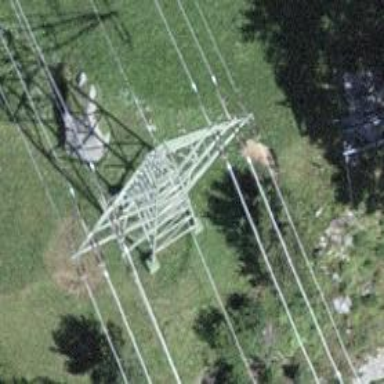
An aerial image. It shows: Power tower.